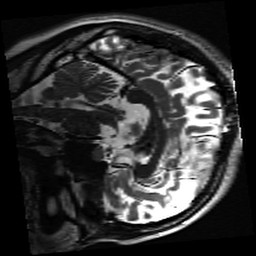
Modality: inplaneT2
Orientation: sagittal